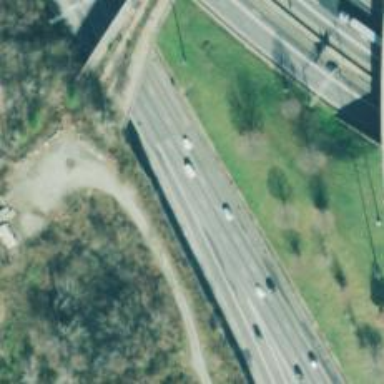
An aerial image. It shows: Motorway junction.